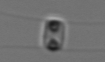
Label: Chaetoceros_similis